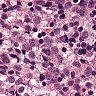
Metastatic tissue present: yes